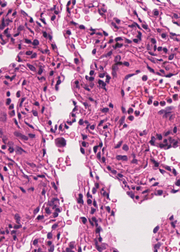
Tumor epithelial tissue: no
Tumor-associated stroma tissue: no
Normal tissue: yes